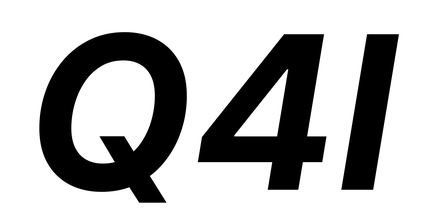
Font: Inter-Italic_Bold_Italic